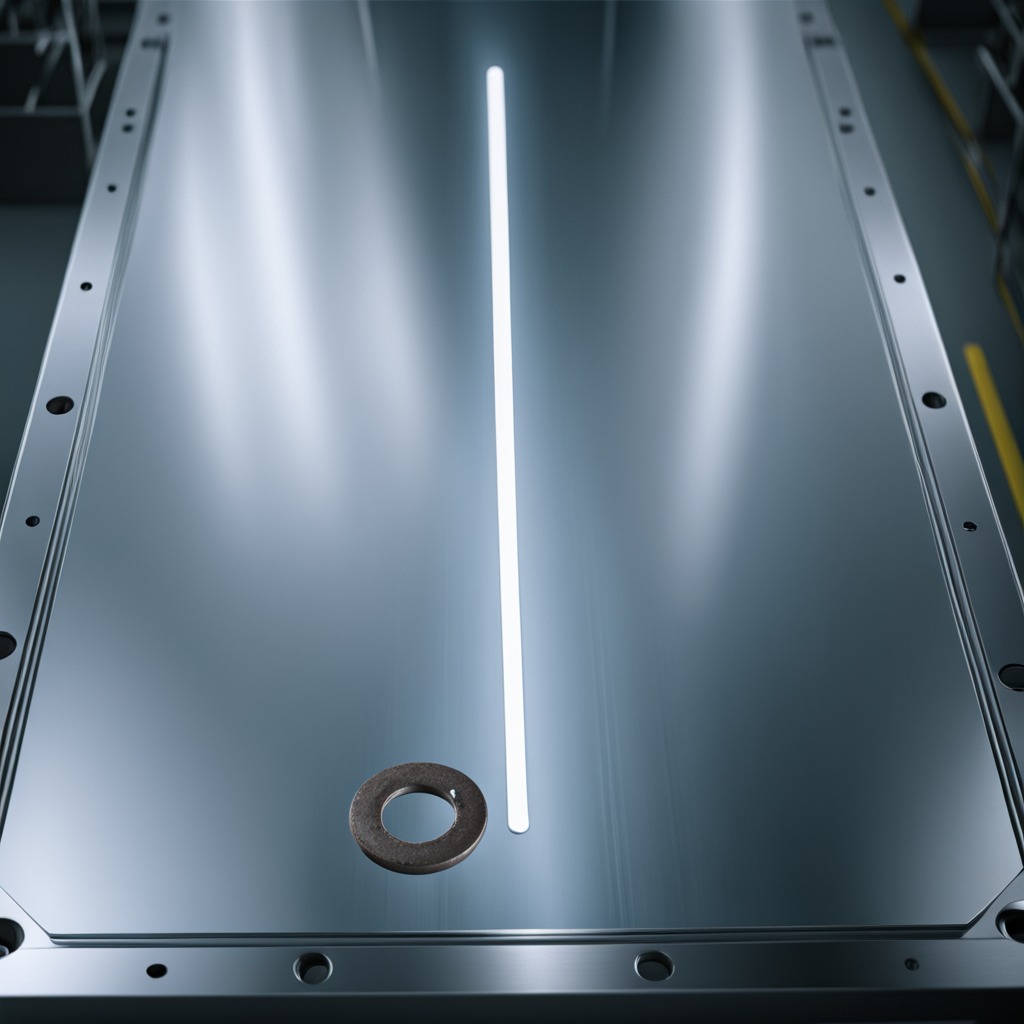
A flat metal washer is lying on a metal table in a machine shop under fluorescent lights.